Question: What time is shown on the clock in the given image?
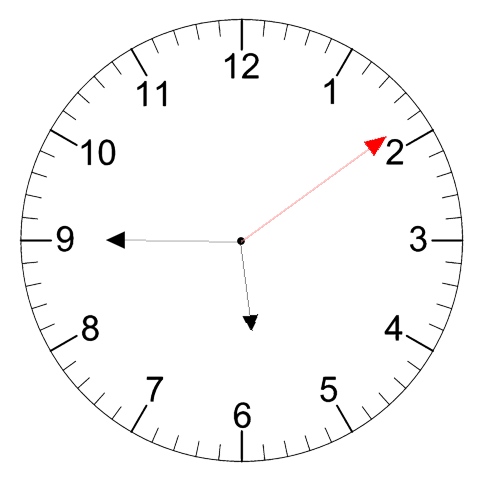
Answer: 05:45:09